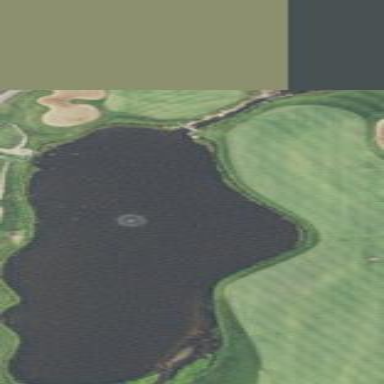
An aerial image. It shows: Water hazard in golf course. The hazard is natural water feature.